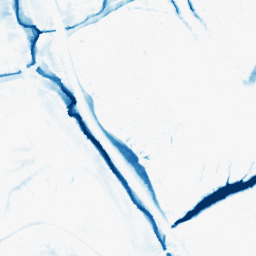
Category: morphological
Decomposition family: morphological_ellipse
Decomposition parameters: operation: closing
width: 20
height: 20
Upsampling method: quartic
Upsampling parameters: scale: 8
Upsampling scale: 8